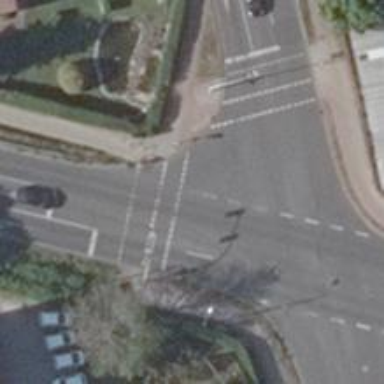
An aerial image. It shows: Road crossing with traffic signals.